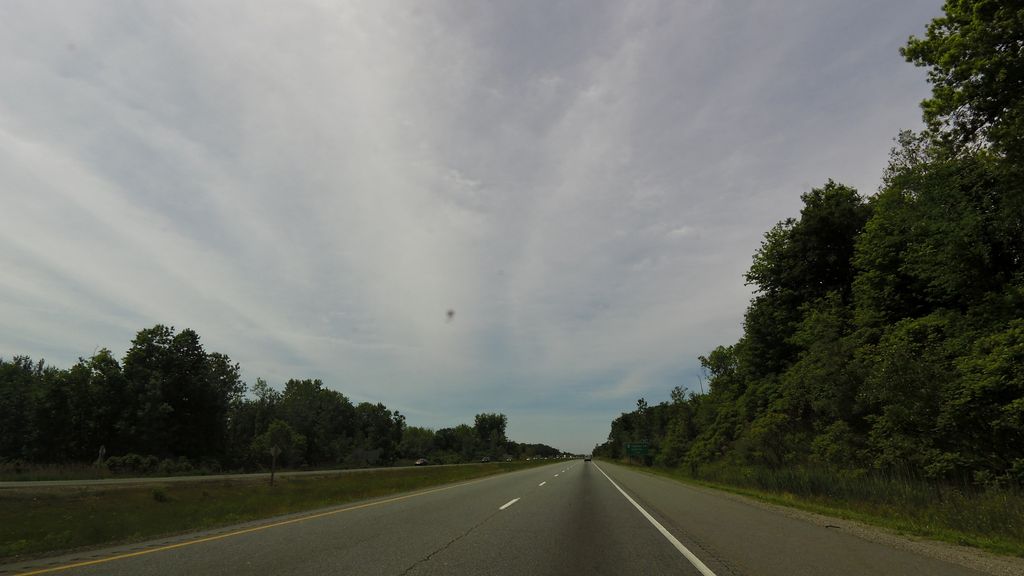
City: hamilton